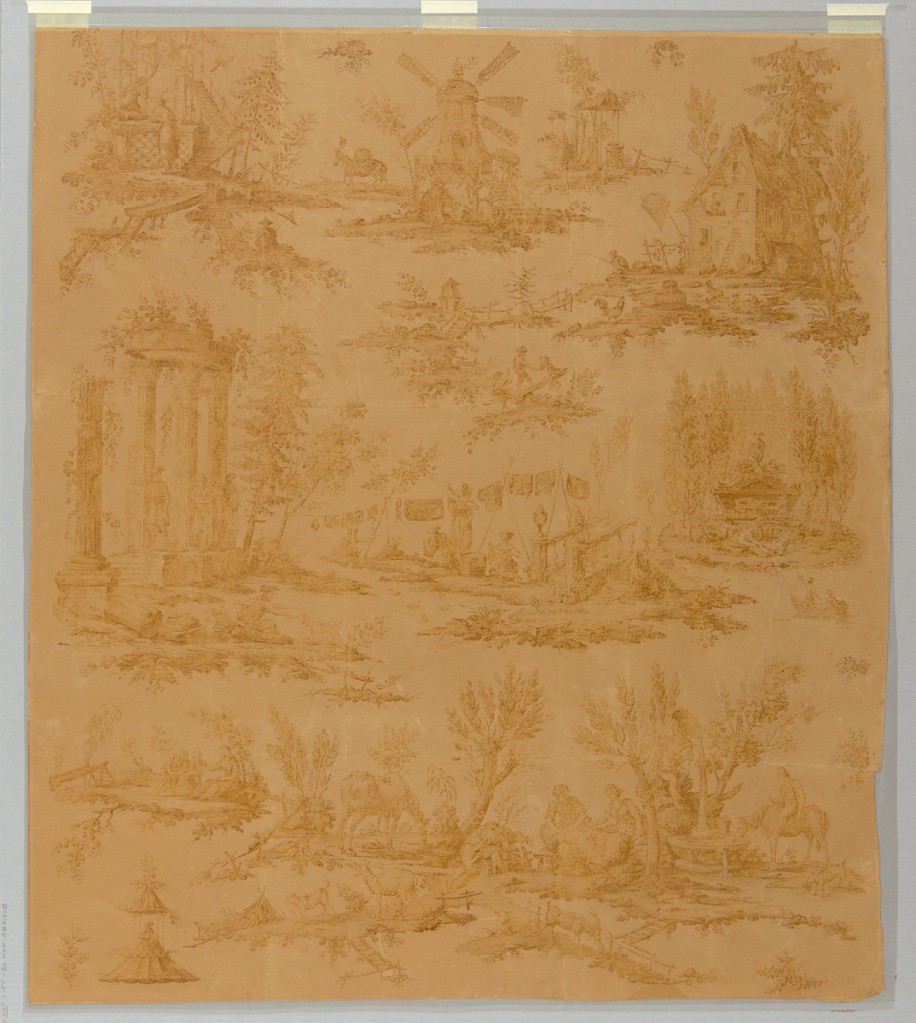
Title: Proof for textile: The tomb of J.J.Rousseau
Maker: Oberkampf & Cie., Jouy-en-Josas, France, 1759–1815
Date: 1780
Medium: Copper engraving in gum paste on pieced laid paper with 6 deckled edges
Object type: Print
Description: A number of apparently unrelated scenes; the tomb of Rousseau on the center right.  Above it a house with two trees and poultry in front; next, on its left, upper row a well, a mill, and a Chinoiserie pavillion/edifice with two men in Chinese costume.  Below, left to right: rotund temple ruins with three femal figures, women hanging up laundry, tomb; below right to left: rider on a horse drinking from a fountain with putto above, sheepshearing couple to left of tree, grazing horse with goat and dog below, woman with group of three children, roof of Chinoiserie (kb)